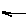
Label: line